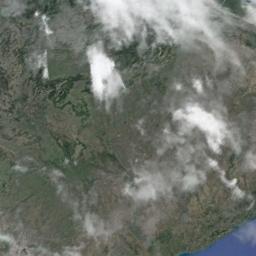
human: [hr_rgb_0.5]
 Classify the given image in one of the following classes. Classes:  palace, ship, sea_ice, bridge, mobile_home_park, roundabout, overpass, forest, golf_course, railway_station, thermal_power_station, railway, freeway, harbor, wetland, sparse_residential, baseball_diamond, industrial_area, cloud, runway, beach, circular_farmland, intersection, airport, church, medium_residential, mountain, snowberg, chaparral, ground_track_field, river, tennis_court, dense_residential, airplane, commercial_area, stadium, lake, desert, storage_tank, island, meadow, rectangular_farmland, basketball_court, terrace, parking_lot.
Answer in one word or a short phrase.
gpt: cloud